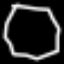
Label: octagon